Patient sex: F
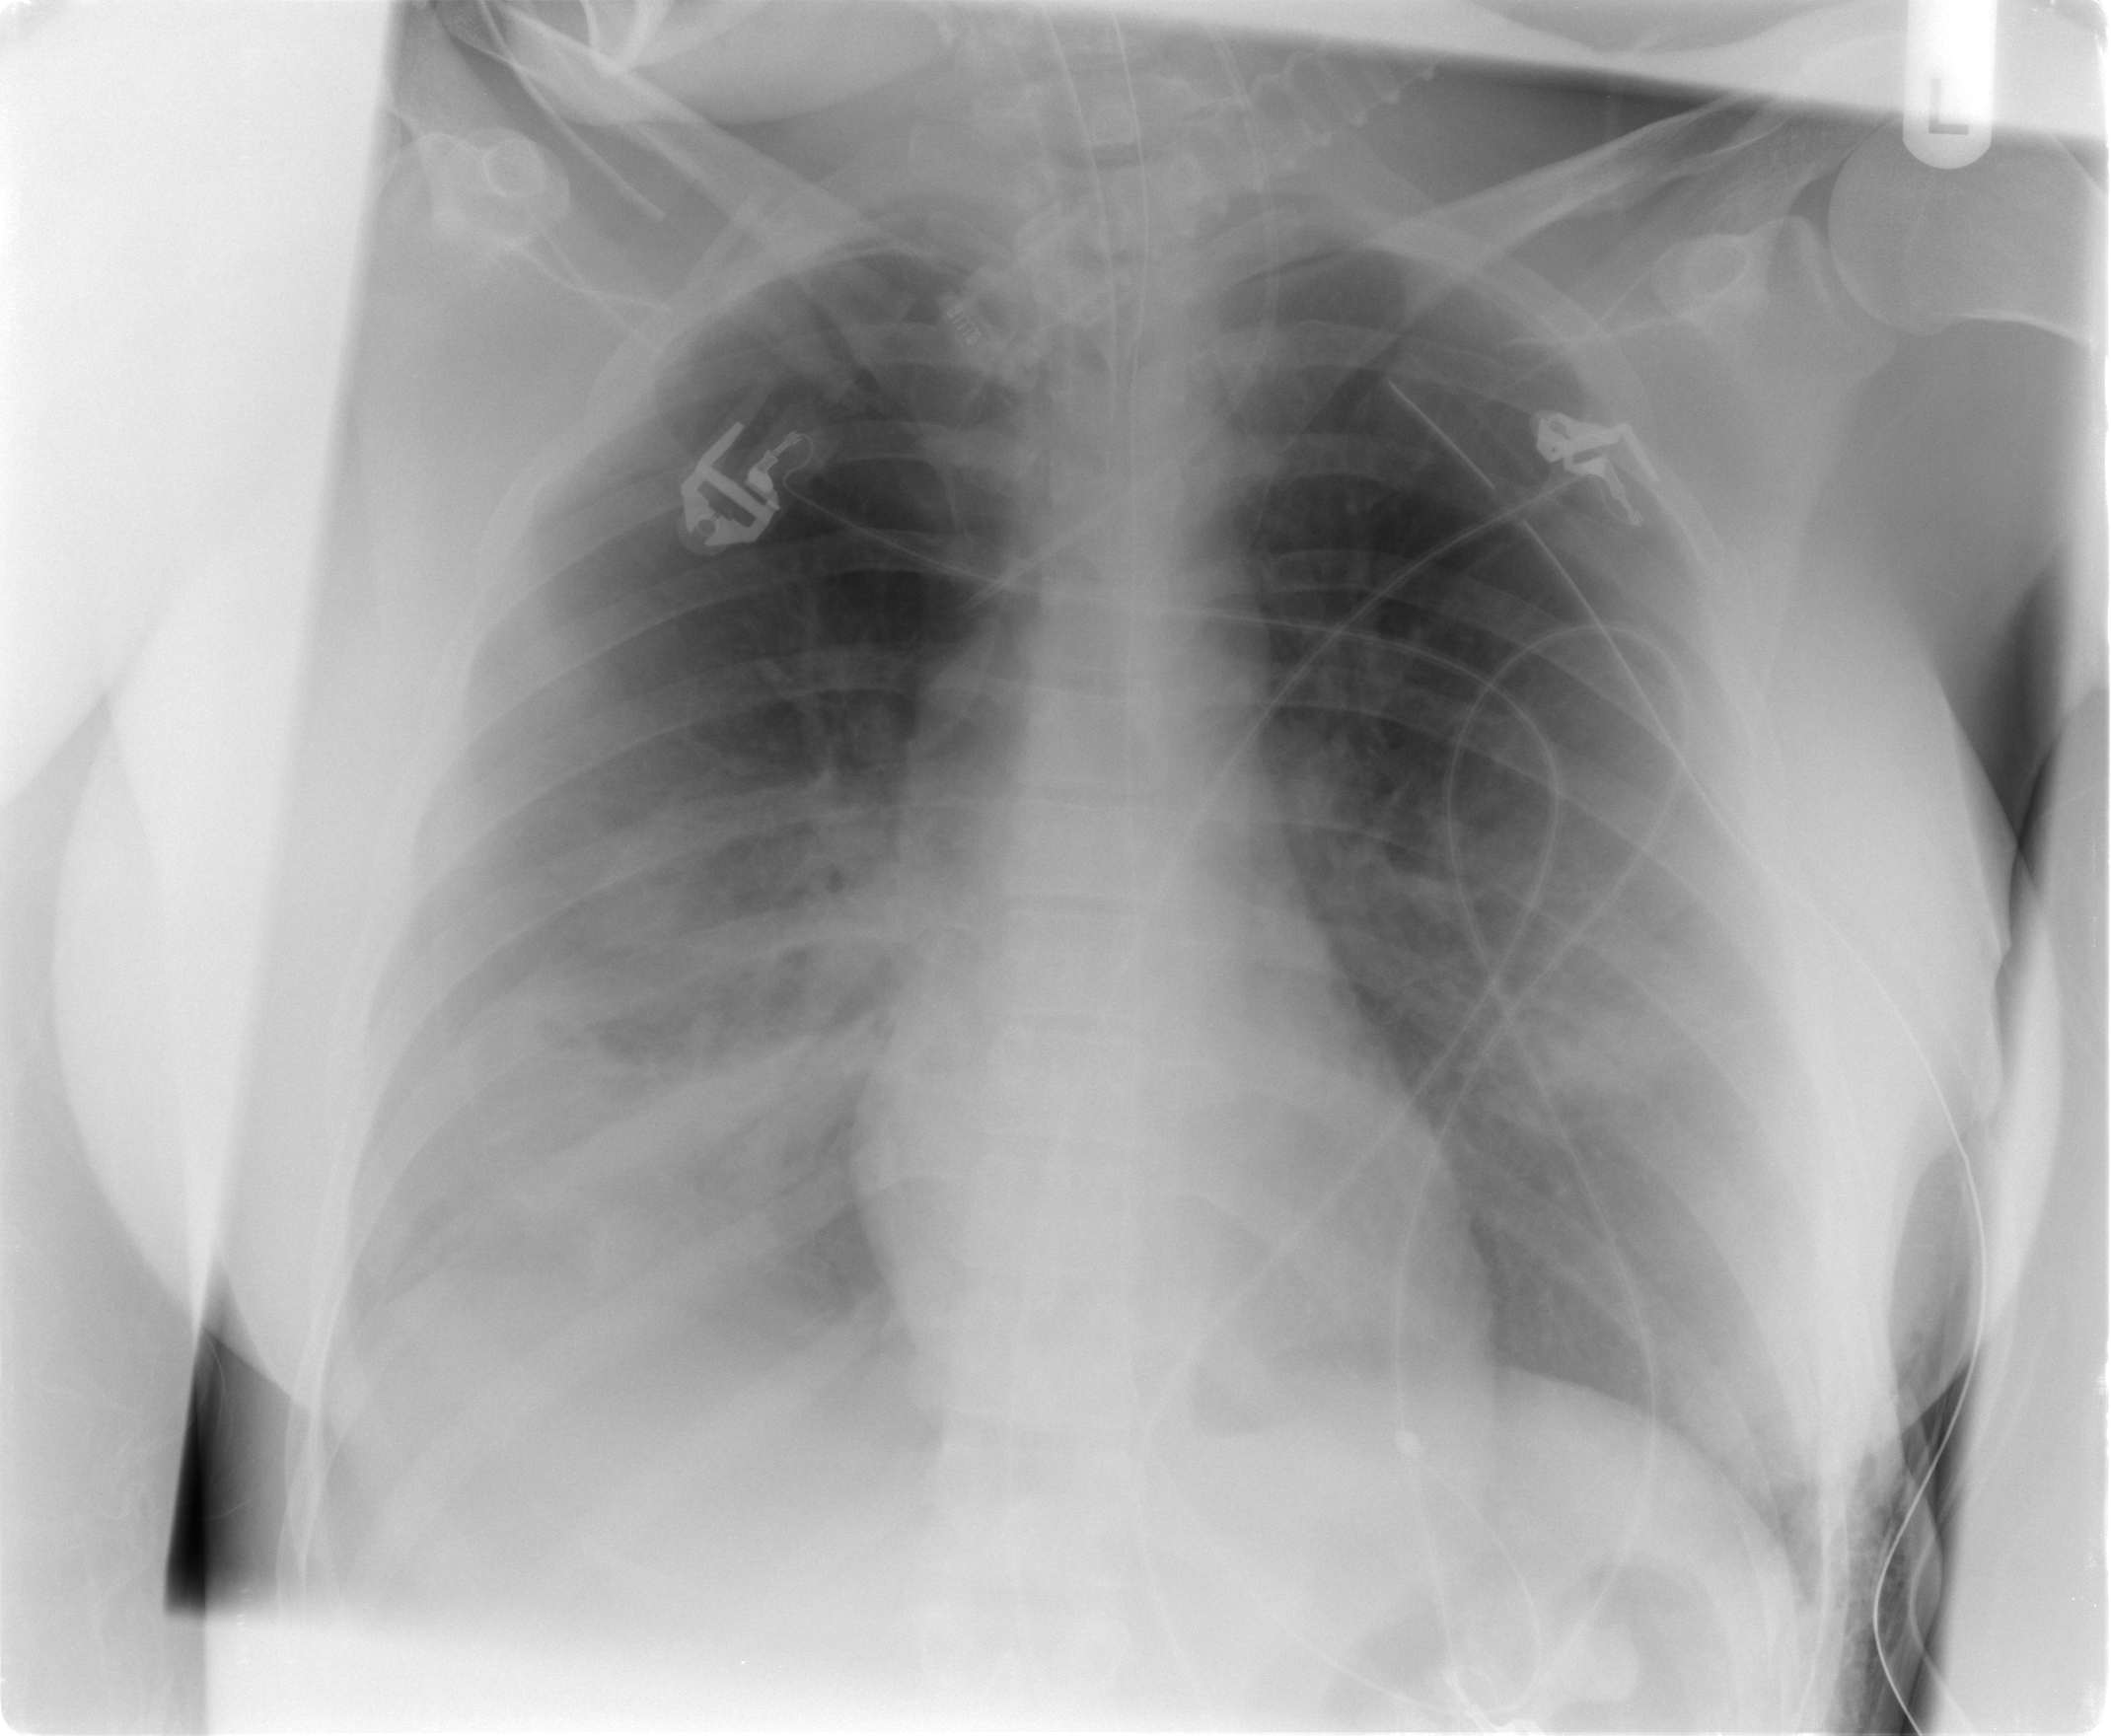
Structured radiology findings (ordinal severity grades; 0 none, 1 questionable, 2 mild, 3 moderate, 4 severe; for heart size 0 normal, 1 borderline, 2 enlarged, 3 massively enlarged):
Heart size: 0
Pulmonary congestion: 0
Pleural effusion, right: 0
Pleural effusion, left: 1
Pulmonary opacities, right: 3
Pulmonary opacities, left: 2
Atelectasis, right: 3
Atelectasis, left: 2